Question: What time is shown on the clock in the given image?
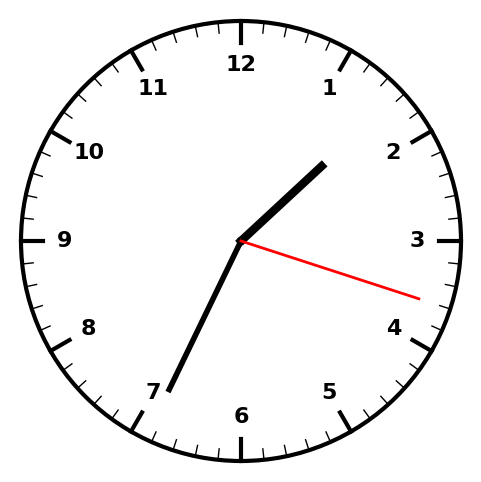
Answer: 01:34:18